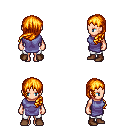
a pixel art fantasy rpg character, female body template, human, light skin, chain tabard jacket, white pants, light blonde left-swept hairstyle, brown shoes, four views (front, back, left, right), 2x2 character sprite sheet, small pixel art, hard edges, no anti-aliasing